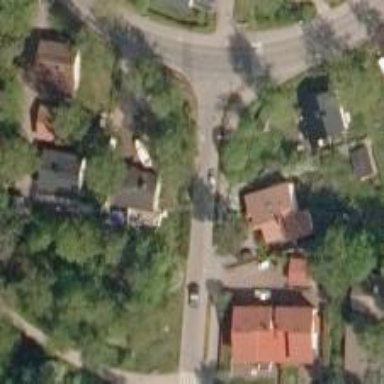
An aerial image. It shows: Asphalt footway.